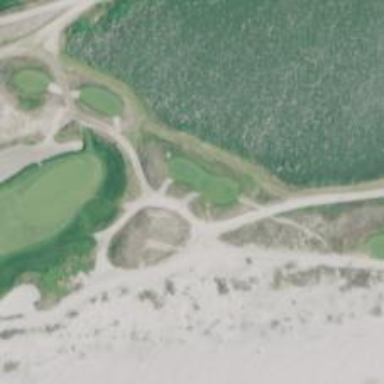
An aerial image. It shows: Path for both roads and golfers.